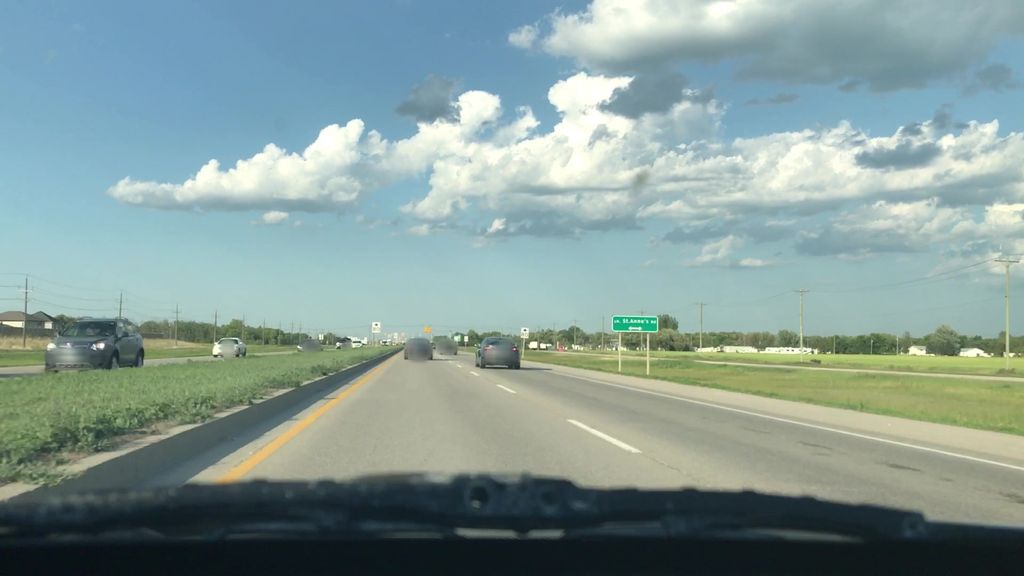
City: winnipeg